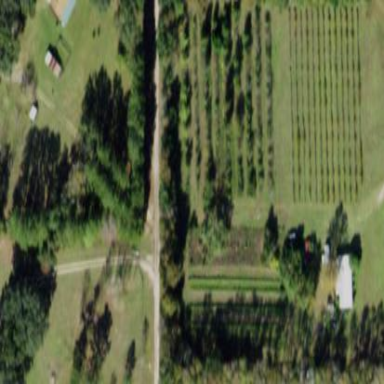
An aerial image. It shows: Plant nursery cultivating trees.